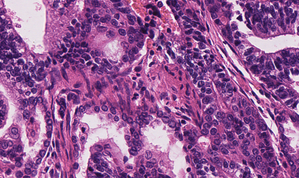
Tumor epithelial tissue: yes
Tumor-associated stroma tissue: yes
Normal tissue: no